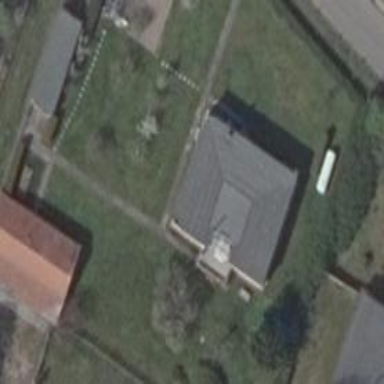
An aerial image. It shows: Detached building.